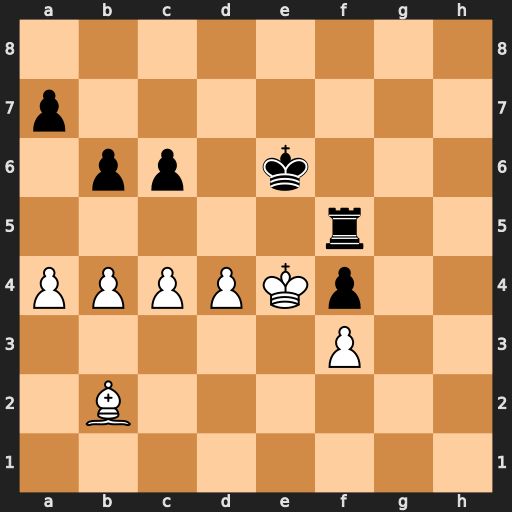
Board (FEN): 8/p7/1pp1k3/5r2/PPPPKp2/5P2/1B6/8
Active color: w
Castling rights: -
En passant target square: -
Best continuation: b5 Rf7 bxc6 Kd6 d5